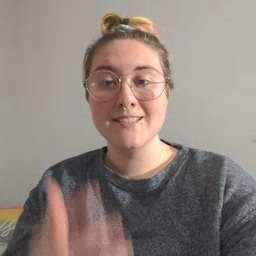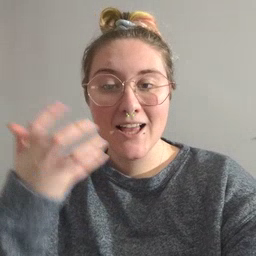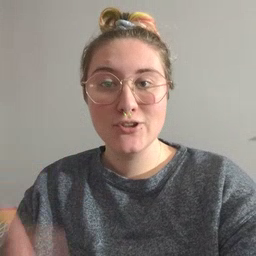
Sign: tiger